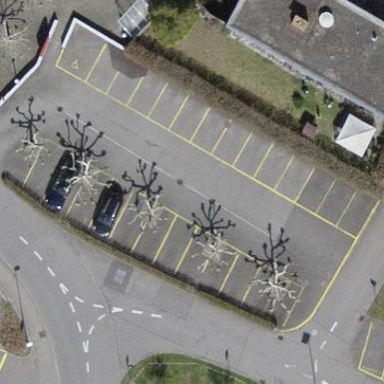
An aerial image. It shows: Parking area with surface.